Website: ulta-beauty
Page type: billing-address
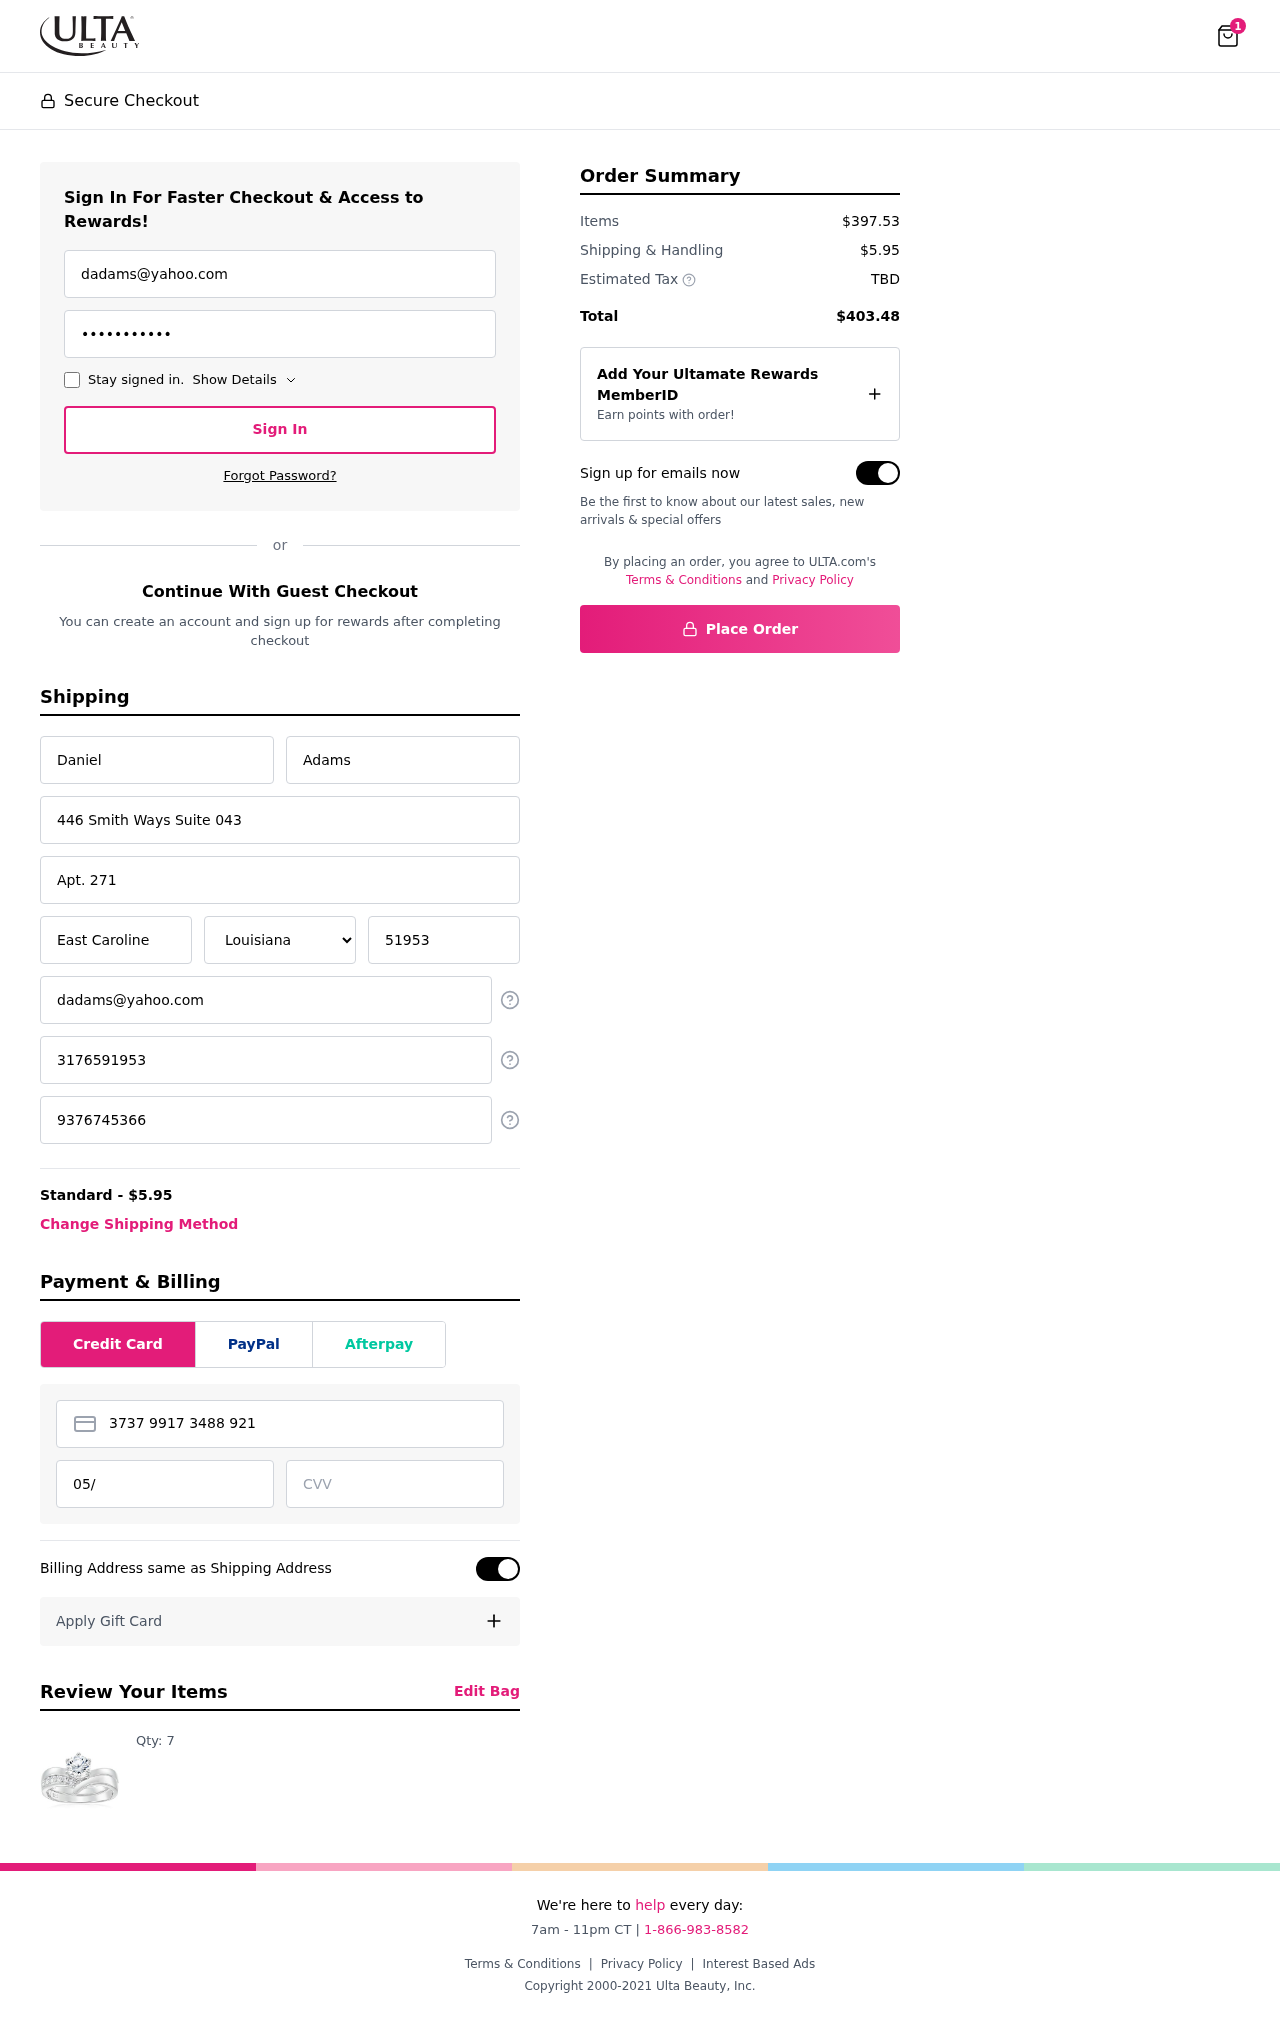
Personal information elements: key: PII_STATE
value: Louisiana
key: PII_EMAIL
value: dadams@yahoo.com
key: PII_FIRSTNAME
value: Daniel
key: PII_LASTNAME
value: Adams
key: PII_STREET
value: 446 Smith Ways Suite 043
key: PII_STREET2
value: Apt. 271
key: PII_CITY
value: East Caroline
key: PII_POSTCODE
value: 51953
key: PII_PHONE
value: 3176591953
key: PII_ALT_PHONE
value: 9376745366
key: PII_CARD_NUMBER
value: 3737 9917 3488 921
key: PII_CARD_EXPIRY
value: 05/29
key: PII_CARD_CVV
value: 8684
Product elements: key: PRODUCT1_QUANTITY
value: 7
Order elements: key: ORDER_NUM_ITEMS
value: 1
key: ORDER_SHIPPING_COST
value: $5.95
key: ORDER_SUBTOTAL
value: $397.53
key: ORDER_TOTAL
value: $403.48